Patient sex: M
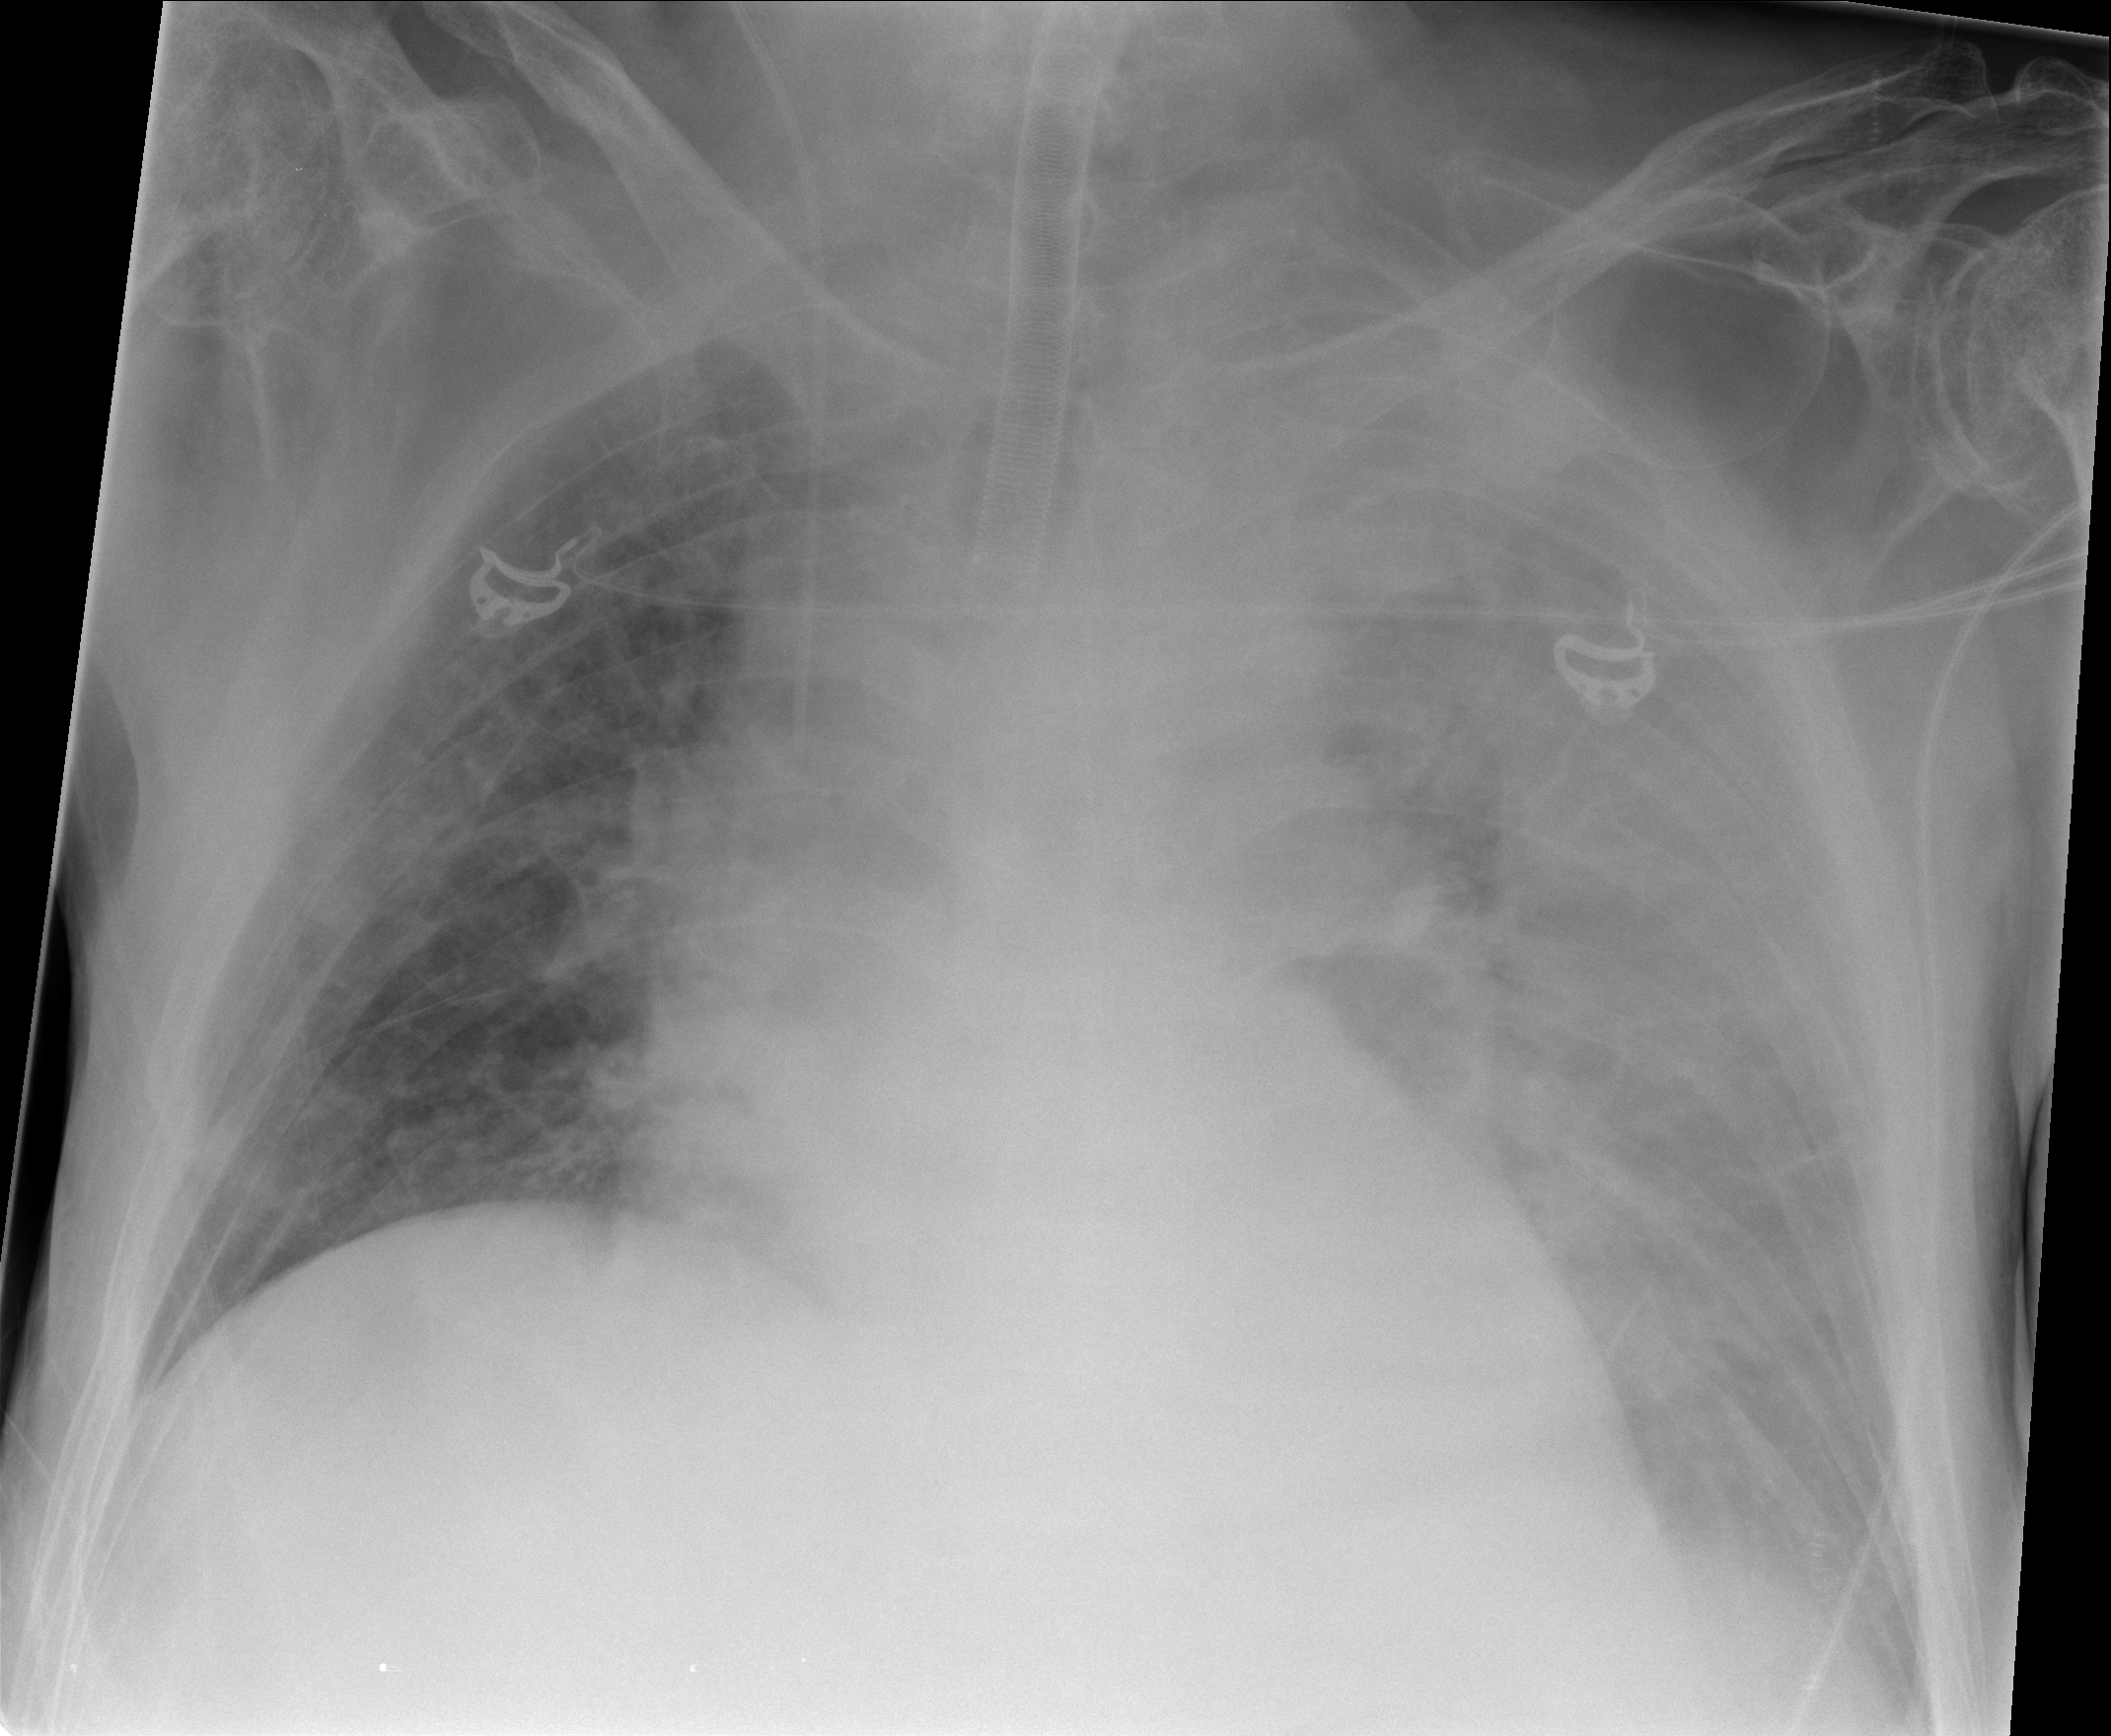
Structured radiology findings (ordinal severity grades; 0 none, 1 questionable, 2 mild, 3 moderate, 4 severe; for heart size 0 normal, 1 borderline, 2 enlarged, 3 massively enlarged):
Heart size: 2
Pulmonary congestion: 0
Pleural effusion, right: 0
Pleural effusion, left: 2
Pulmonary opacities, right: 2
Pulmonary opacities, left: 2
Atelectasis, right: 2
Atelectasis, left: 2